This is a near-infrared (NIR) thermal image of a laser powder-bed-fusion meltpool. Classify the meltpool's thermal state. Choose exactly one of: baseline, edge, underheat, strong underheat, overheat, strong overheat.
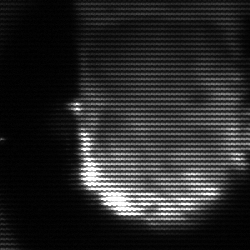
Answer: baseline